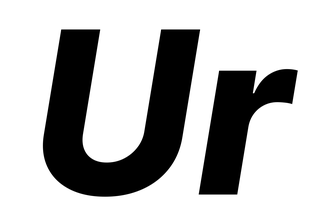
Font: Inter-Italic_ExtraBold_Italic